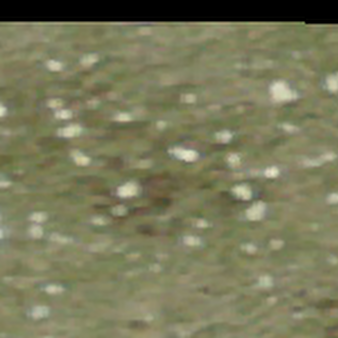
Label: other